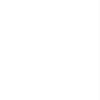
Label: dusty